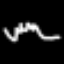
Label: squiggle